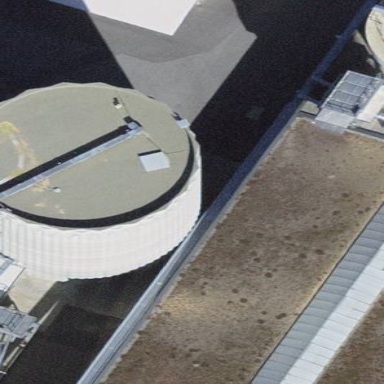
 typically used for storing grain or other materials."